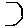
Label: hexagon